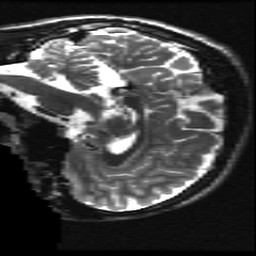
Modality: T2w
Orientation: sagittal
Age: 16
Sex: male
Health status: ill
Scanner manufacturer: ge
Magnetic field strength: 3 T
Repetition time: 7.5 s
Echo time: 0.1009 s